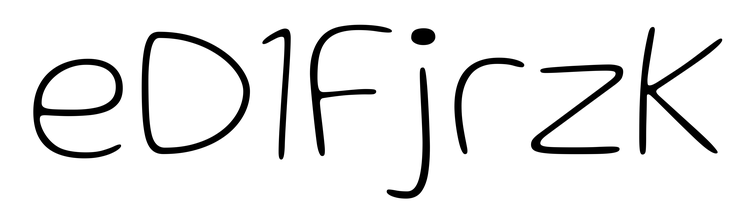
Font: Gluten_Thin